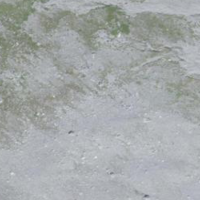
EUNIS habitat code: 48
Species observed at this site:
Phyllopertha horticola